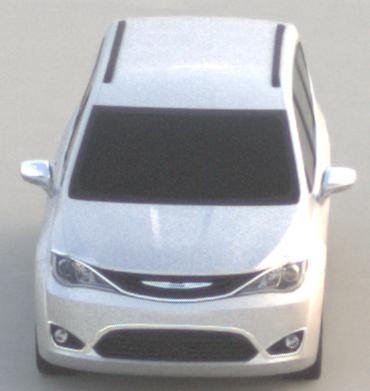
Make: Chrysler
Model: Pacifica
Detailed model: -
Model produced from: 2016
Model produced until: 2020
Doors: 5
Color: white
Road condition: dry road
Daytime: sunrise or sunset
Contrast: low contrast